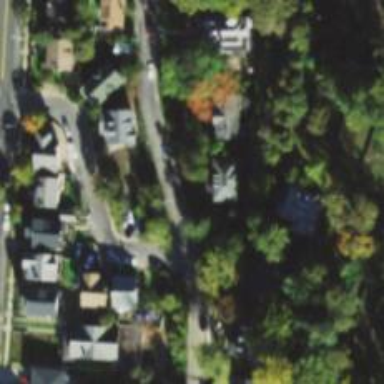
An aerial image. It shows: Residential road.